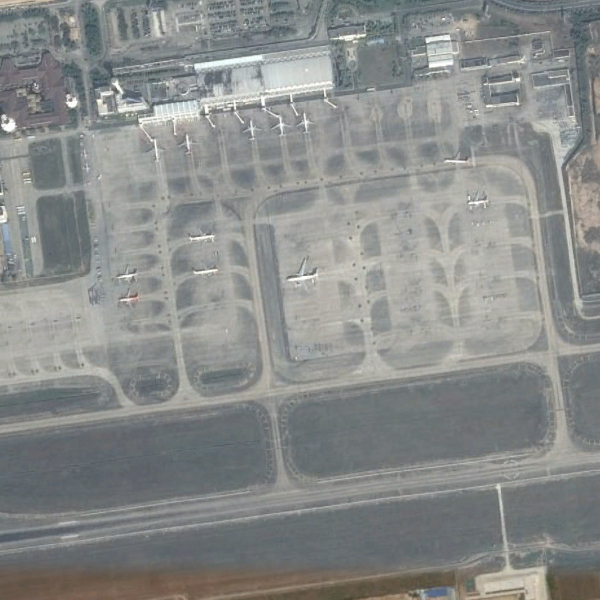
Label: Airport